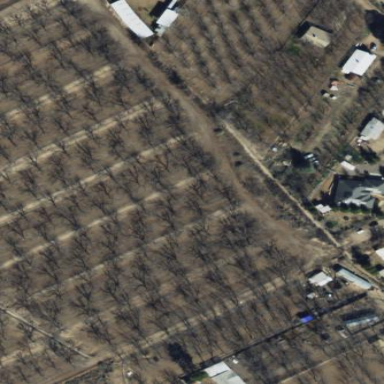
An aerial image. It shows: Orchard.